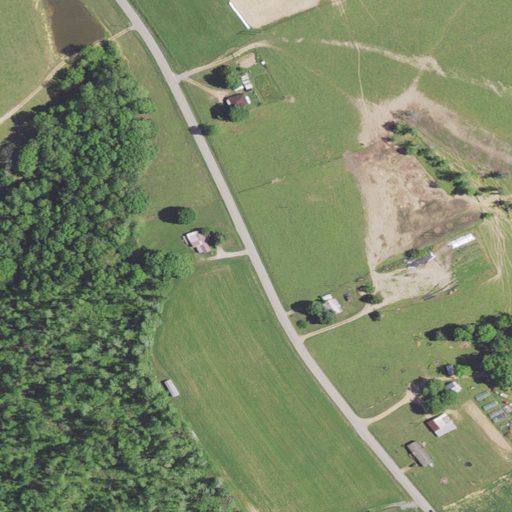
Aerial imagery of ridge(s) in Kentucky named Red Hill Ridge containing pasture, deciduous forest, open development, and medium intensity development